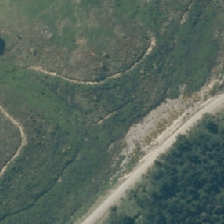
Land cover: harvested_forest